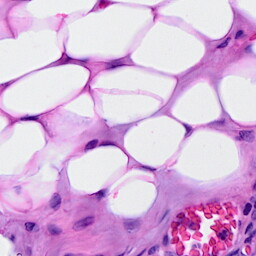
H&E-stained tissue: Breast